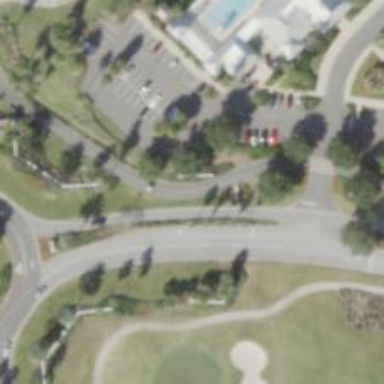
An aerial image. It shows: Path designated for golf carts.